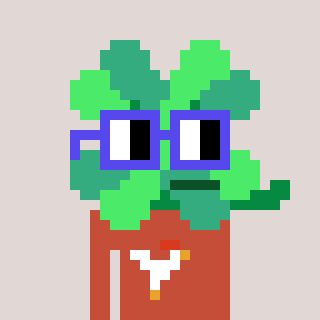
a pixel art character with square blue glasses, a clover-shaped head and a rust-colored body on a warm background